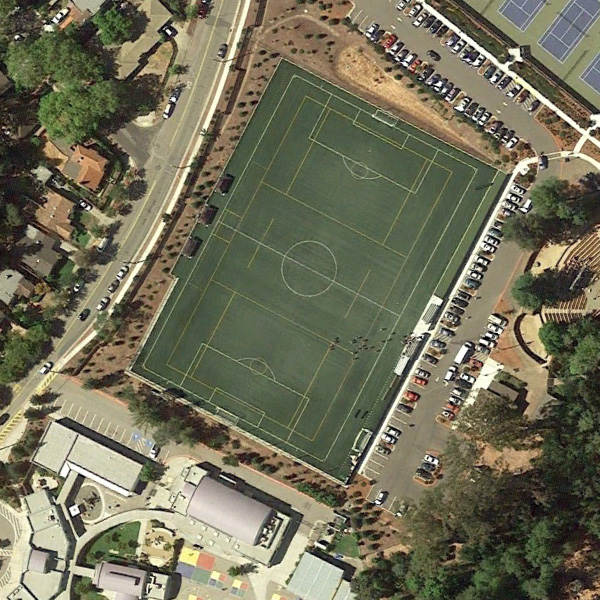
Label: Playground